Question: I have a table with cell, in my cell i have a '<div>' with '<p>'
'''
<td data-ng-repeat="price in goHead.prices track by $index">
<div>
<p data-ng-if="price.isMinPrice"><img src="images/lemoinscher.png"/></p>
<p data-ng-if="!price.isMinPrice"></p>
<p style="font-size:16px;text-align:center;">{{price.price}}</p>
<p data-ng-if="price.isLastPlace" class="lasptlace" data-ng-bind-html="'matrice.lastplace' | translate"></p>
<p data-ng-if="!price.isLastPlace" class="lasptlace" ></p>
</div>
</td>
'''
'''
.matrices div p {
display: table-row-group;
font-size: 9px;
text-align: center;
}
.matrices div {
display: table;
width: 100%;
}
'''
My pb is when i hide a '<p>' block my block are no longer properly aligned, what is wrong ..?

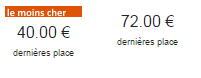
Answer: This is due to the default vertical alignment of your table cells compensating for the item's display being changed, when set to 'display:none' an element no longer has any dimensions, which is reflected on the layout. As the default vertical alignment for a table cell is 'middle' if you hide the preceding content by changing its display value, the subsequent content is 'shifted up'. You can maintain the same positioning by:
1. Setting visibility:hidden instead.
2. Setting opacity:0; instead
3. Changing/reversing the vertical-align value for the parent cell (e.g. to 'bottom', 'baseline')
4. Absolutely positioning the content within the cell